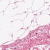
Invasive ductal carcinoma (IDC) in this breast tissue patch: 0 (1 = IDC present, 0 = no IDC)